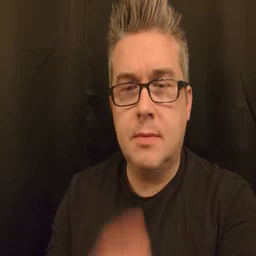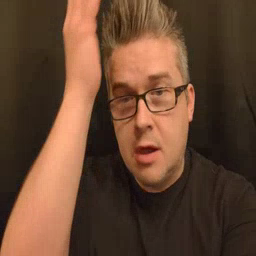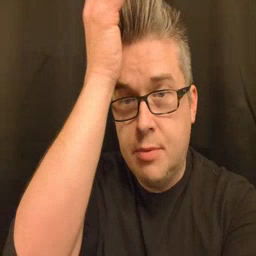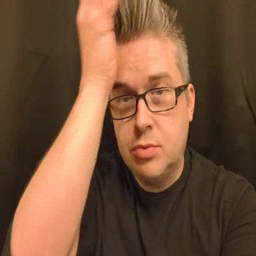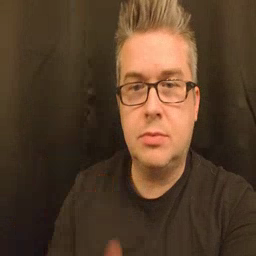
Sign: garbage